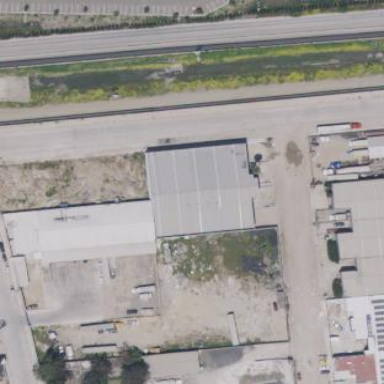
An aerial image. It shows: Industrial building.